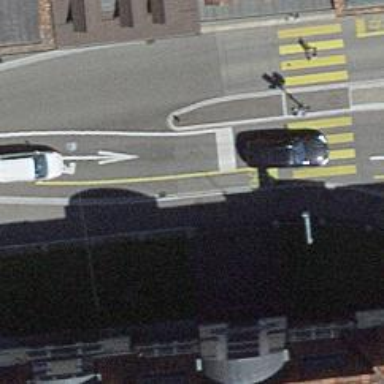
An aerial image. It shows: Road with traffic signals.